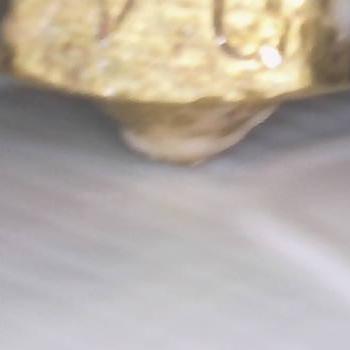
Flow rate: 149%